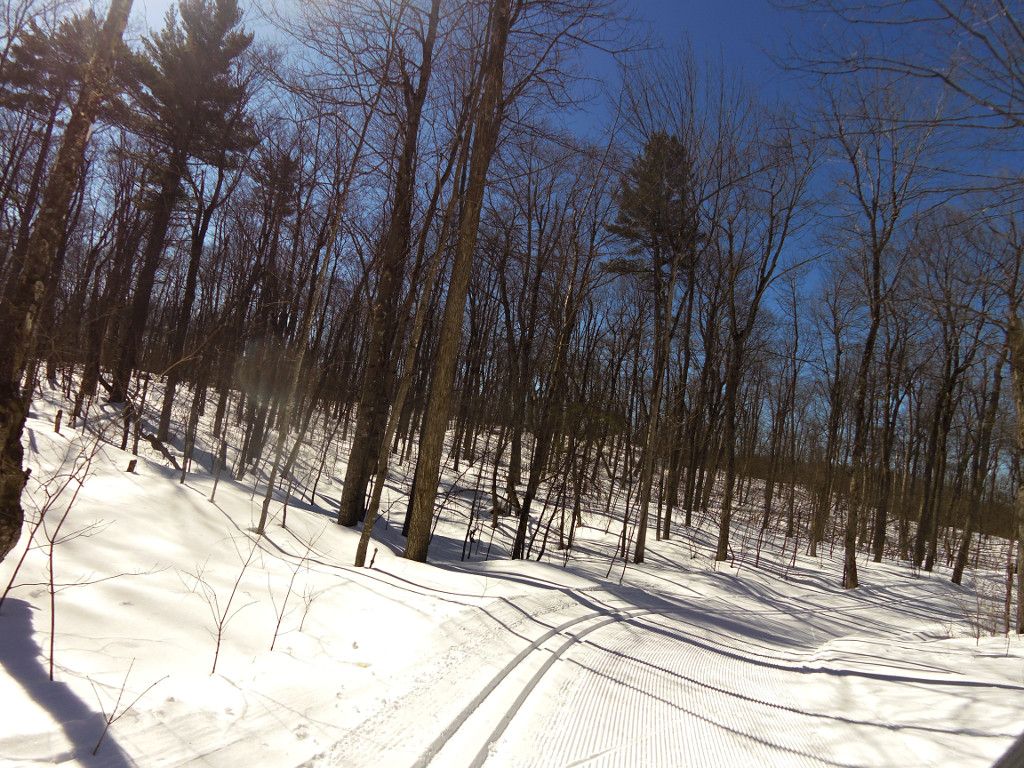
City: ottawa-gatineau